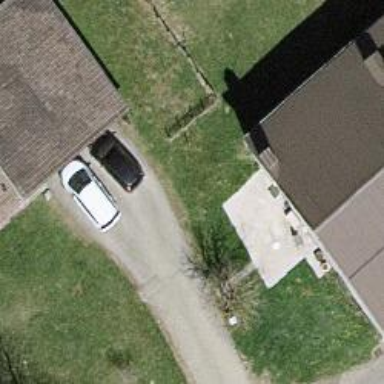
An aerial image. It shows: Driveway.